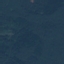
Land use / land cover class: Forest